Interaction volume radius: 5 \u00c5
Interaction volume height: 15 \u00c5
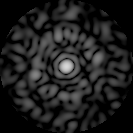
Disorder parameter: 0.8076